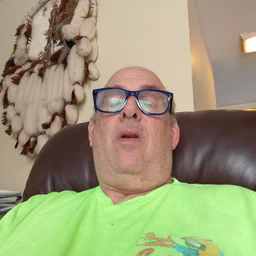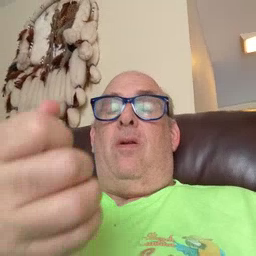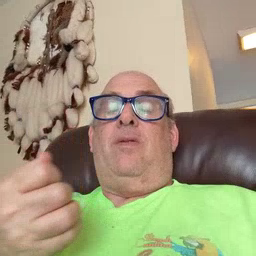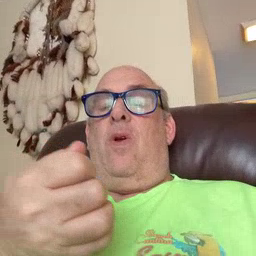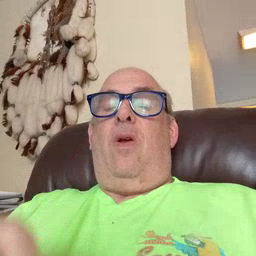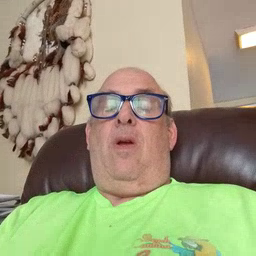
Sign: drawer